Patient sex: M
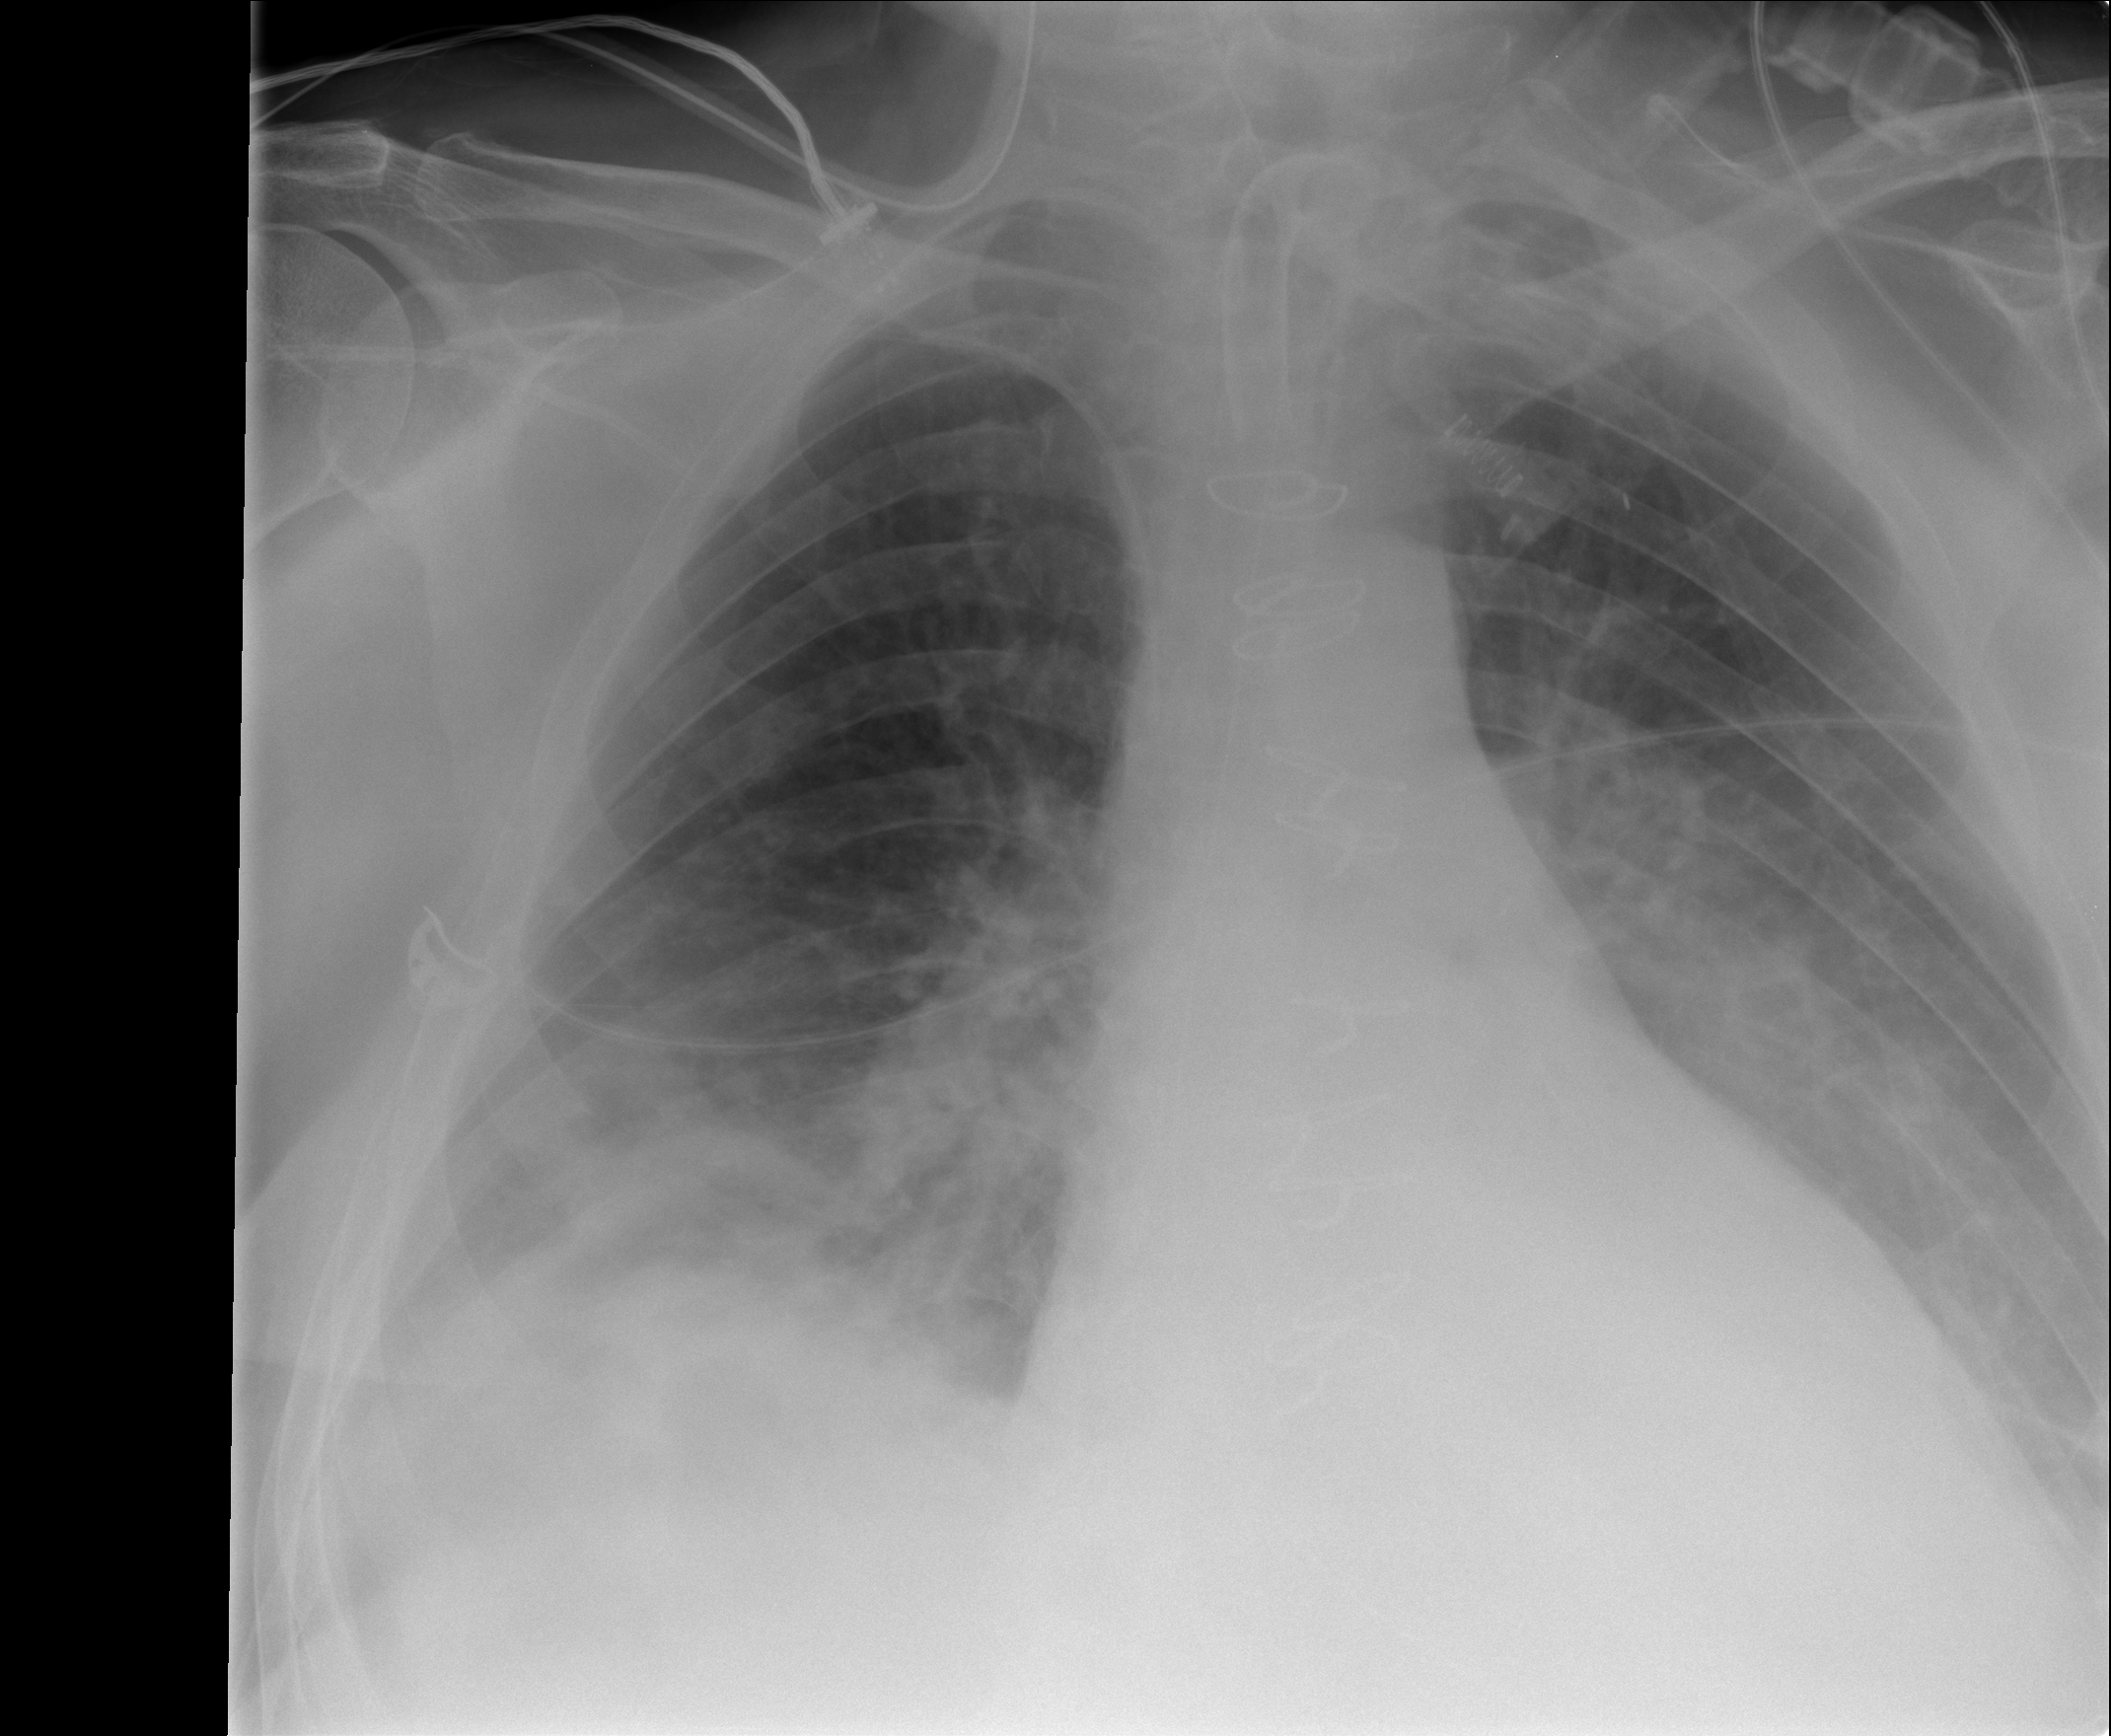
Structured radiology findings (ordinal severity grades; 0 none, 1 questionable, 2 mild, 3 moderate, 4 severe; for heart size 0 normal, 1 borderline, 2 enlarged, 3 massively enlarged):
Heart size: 2
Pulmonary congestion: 0
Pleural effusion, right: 2
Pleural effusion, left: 2
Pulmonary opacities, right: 0
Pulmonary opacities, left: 0
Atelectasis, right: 2
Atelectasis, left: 2